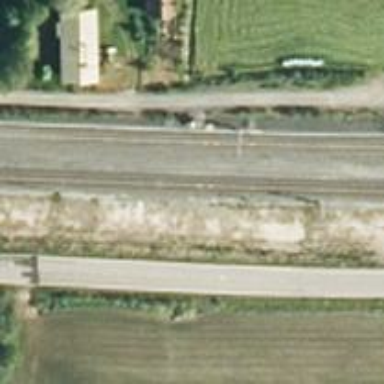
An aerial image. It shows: Railway signal.